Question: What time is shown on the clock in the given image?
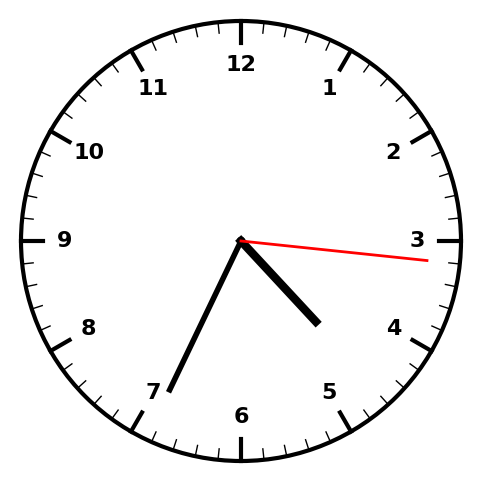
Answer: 04:34:16